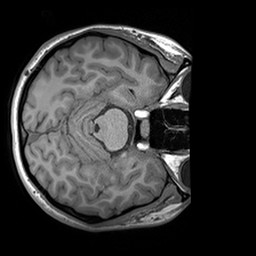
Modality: T1w
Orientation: axial
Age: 23
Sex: female
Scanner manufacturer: siemens
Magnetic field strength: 3 T
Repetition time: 1.6 s
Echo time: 0.00236 s